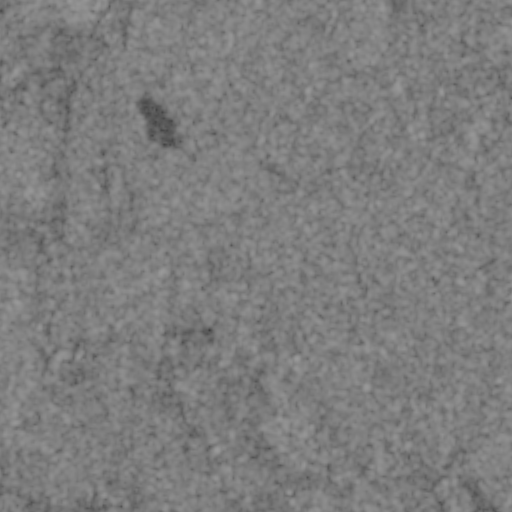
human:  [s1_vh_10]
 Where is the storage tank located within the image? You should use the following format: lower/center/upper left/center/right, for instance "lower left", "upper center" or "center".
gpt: The storage tank is located in the lower left of the image.
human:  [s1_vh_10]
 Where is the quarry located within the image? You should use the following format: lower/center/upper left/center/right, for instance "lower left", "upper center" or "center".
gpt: There is no quarry in the image.

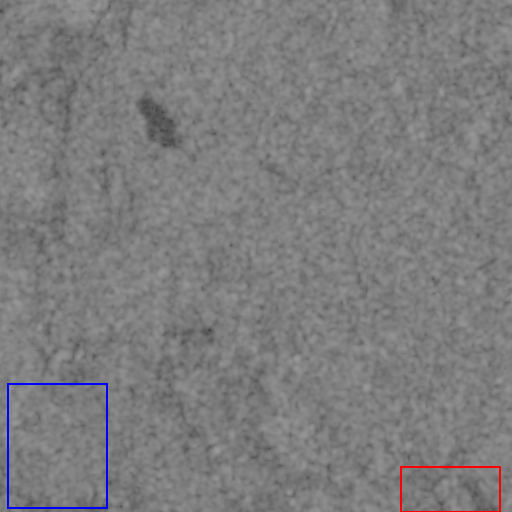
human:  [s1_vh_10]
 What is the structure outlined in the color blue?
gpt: The structure outlined in blue is a crop field.
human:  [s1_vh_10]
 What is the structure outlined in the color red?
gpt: The structure outlined in red is a quarry.
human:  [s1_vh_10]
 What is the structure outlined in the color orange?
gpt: There is no orange outline.